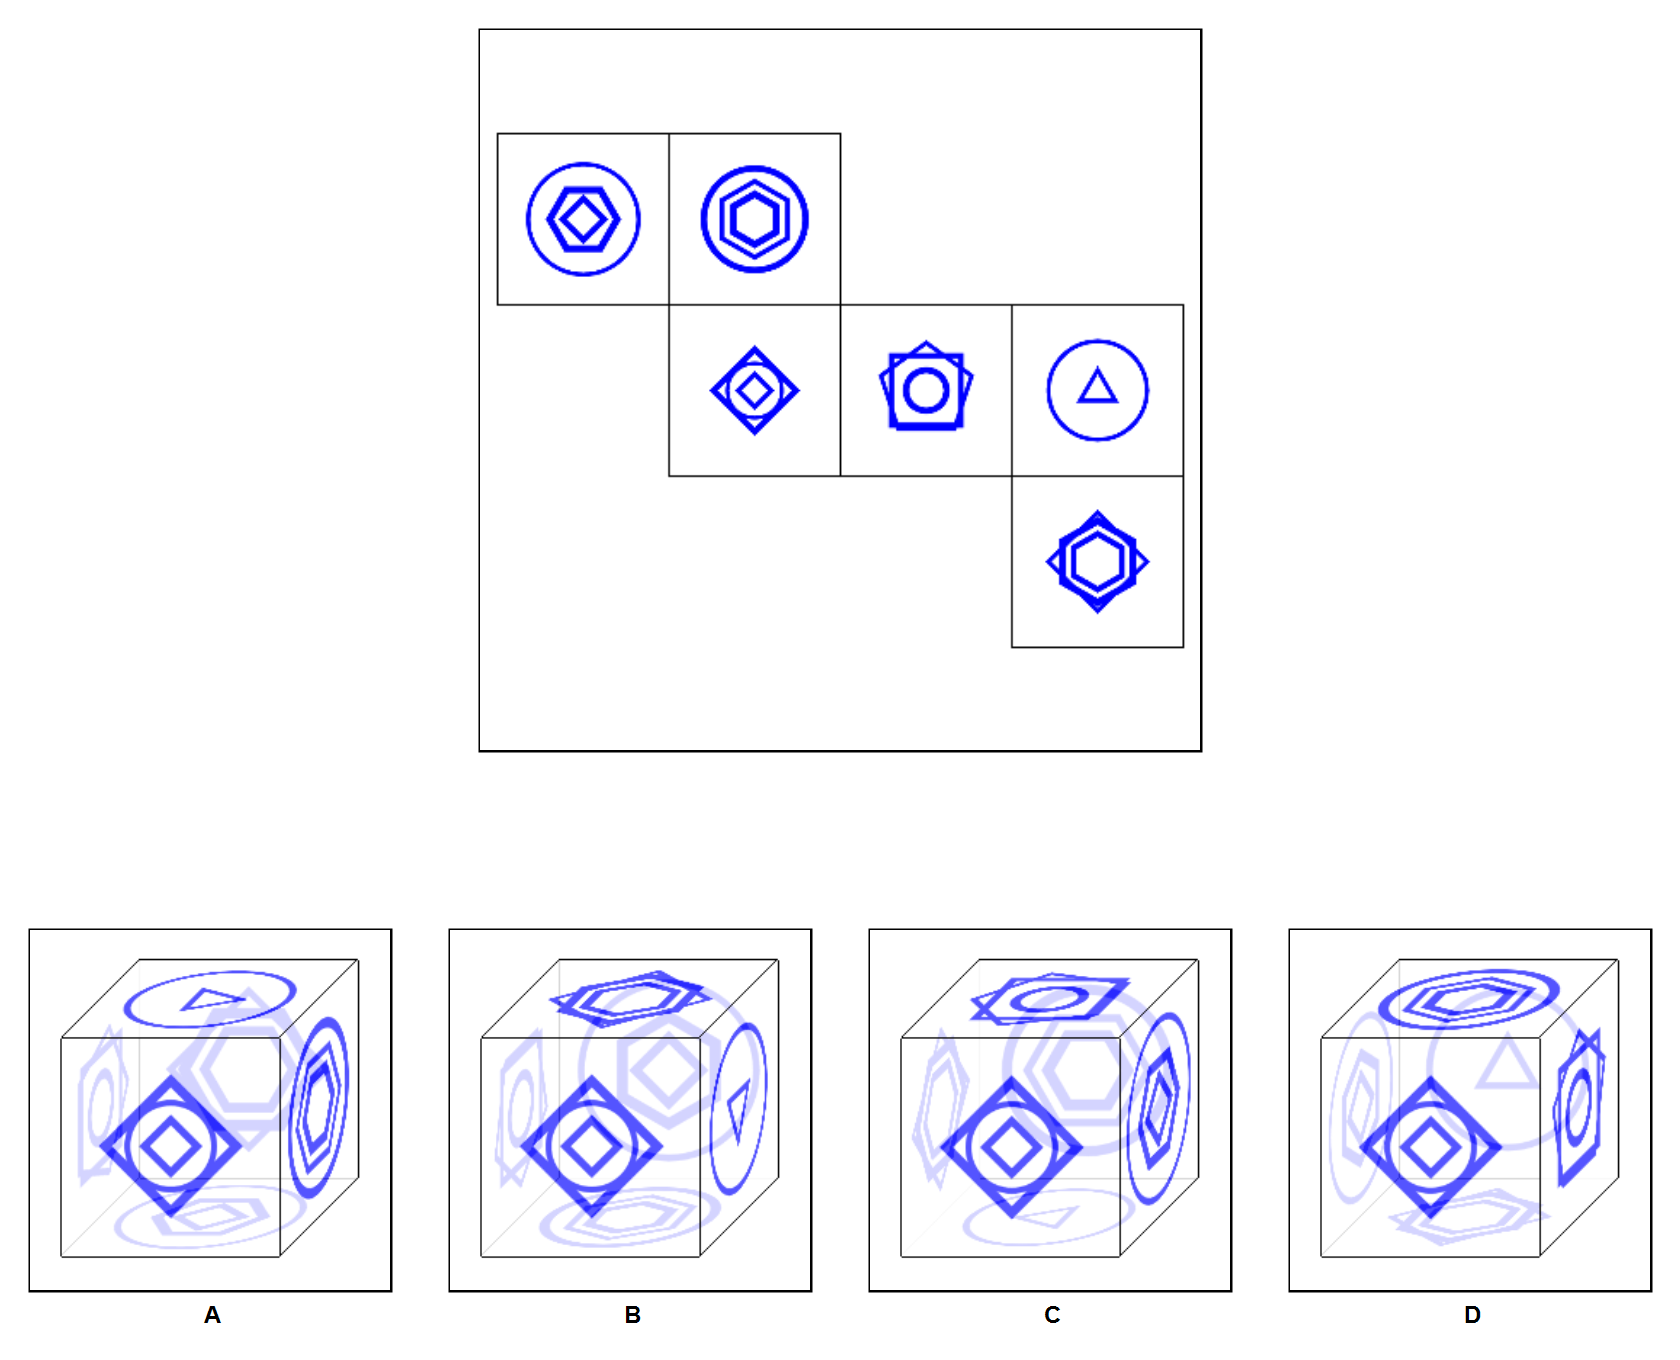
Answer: D